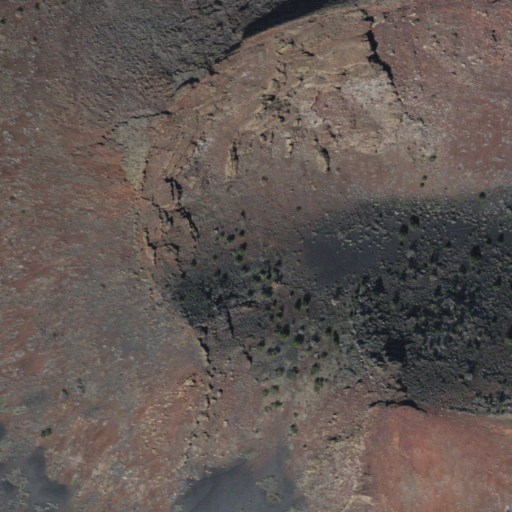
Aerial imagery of crater(s) in Arizona named Strawberry Crater containing shrub, evergreen forest, and barren land